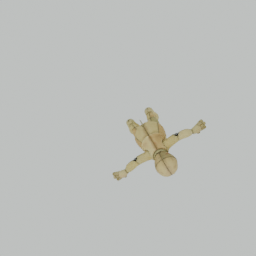
Label: animals